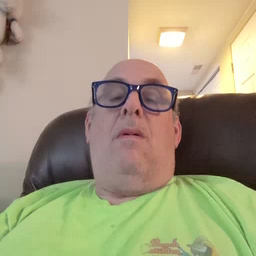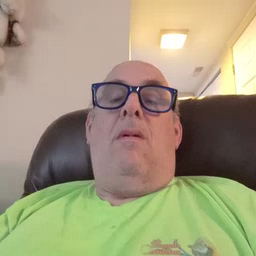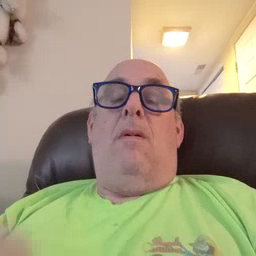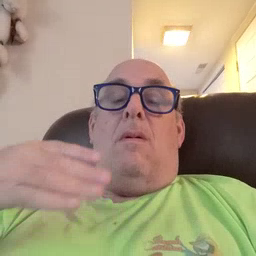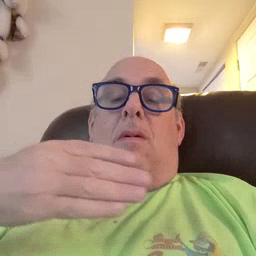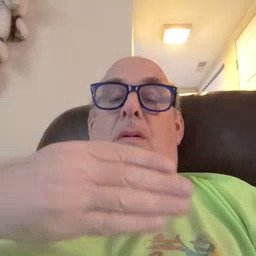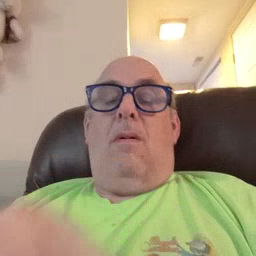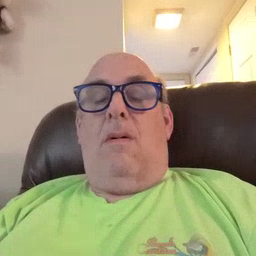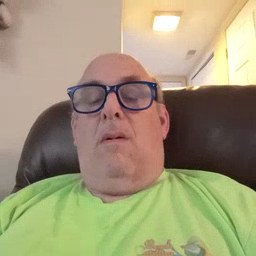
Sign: fish